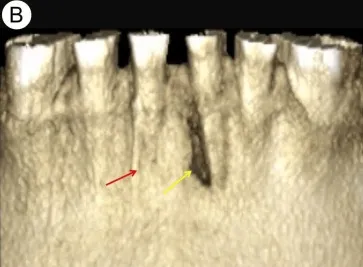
Preoperative and nine-month follow-up 3D reconstructions of cone-beam computed tomography (CBCT) images. (B) The 3D reconstruction of the CBCT image from the nine-month follow-up shows significant healing of the periapical lesions in teeth #31 (yellow arrow) and #41 (red arrow).
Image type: radiology (ct)